Question: I'm trying to compute the maxima of some function of one variable (something like this:)
(which is calculated from a non-trivial convolution, so, no, I don't have an expression for it)
Using the command:
NMaximize[{f[x], 0 < x < 1}, x, AccuracyGoal -> 4, PrecisionGoal -> 4]
(I'm not that worried about super accuracy, a rough estimate of 10^-4 is already enough)
The result of this is x* = 0.55, which is not what should be. (i.e., it is picking the third peak).
Is there any way of telling mathematica that the global maxima is the first one when counting from x = 0 (I know this is always true), or make mathematica search with a better approach? (Notice, I don't want things like Stimulated Annealing approach; each evaluation is very costly!)
Thanks very much!
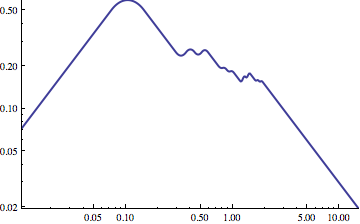
Answer: Try 'FindMaximum' with a starting point of '0' or some similarly small value.